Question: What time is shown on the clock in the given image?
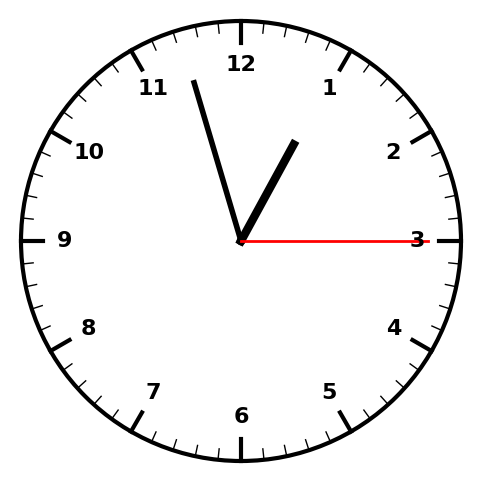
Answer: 12:57:15